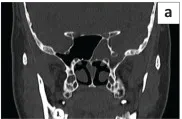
(a) Coronal reformatted CT reveals a bony defect in the roof of the left lateral wall, lateral to the foramen rotundum - Type 1 spontaneous lateral sphenoid cephalocoele (SLSC) with a type III leak.
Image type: radiology (ct)